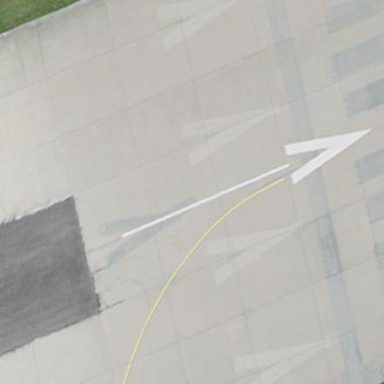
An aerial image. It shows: Asphalt runway with displaced threshold at the airport area.